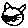
Label: cat